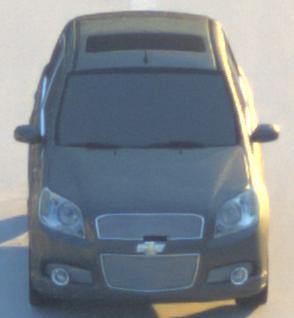
Make: Chevrolet
Model: Aveo 1.2
Detailed model: Aveo
Model produced from: 2008/06
Model produced until: 2011/01
Doors: 3
Color: gray
Road condition: dry road
Daytime: sunrise or sunset
Contrast: medium contrast